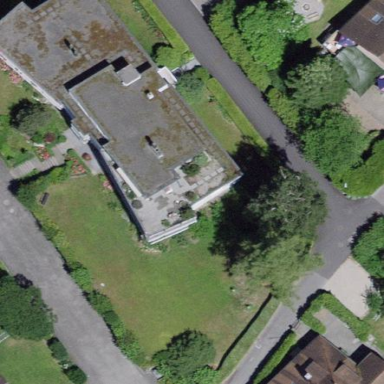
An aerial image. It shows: Apartment building with flat roof.